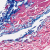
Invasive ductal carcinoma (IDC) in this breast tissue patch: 0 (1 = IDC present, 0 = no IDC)